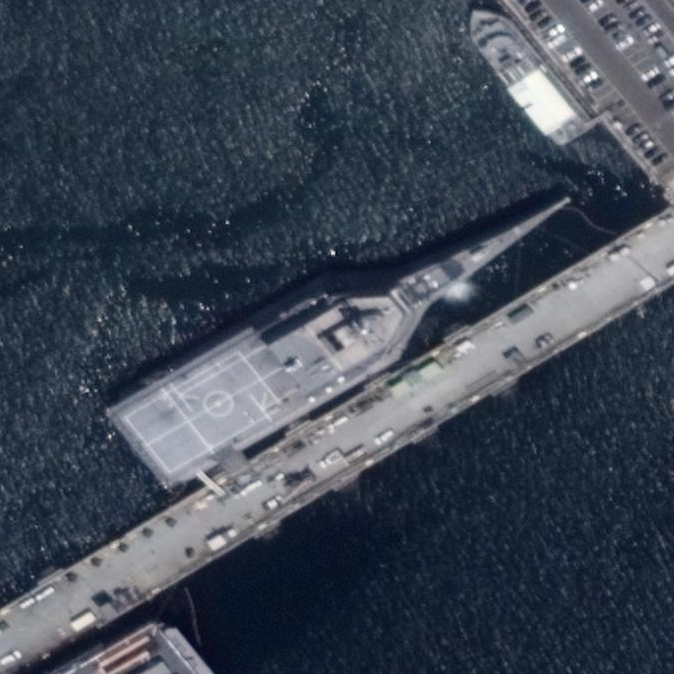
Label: Independence-class_combat_ship